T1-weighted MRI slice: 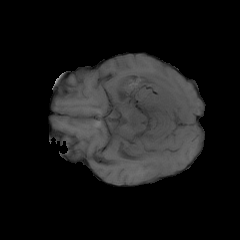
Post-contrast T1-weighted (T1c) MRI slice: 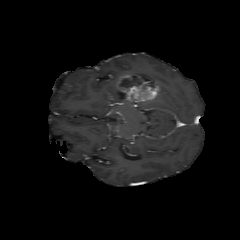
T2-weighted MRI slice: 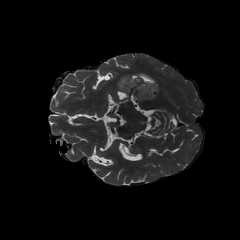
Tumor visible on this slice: yes